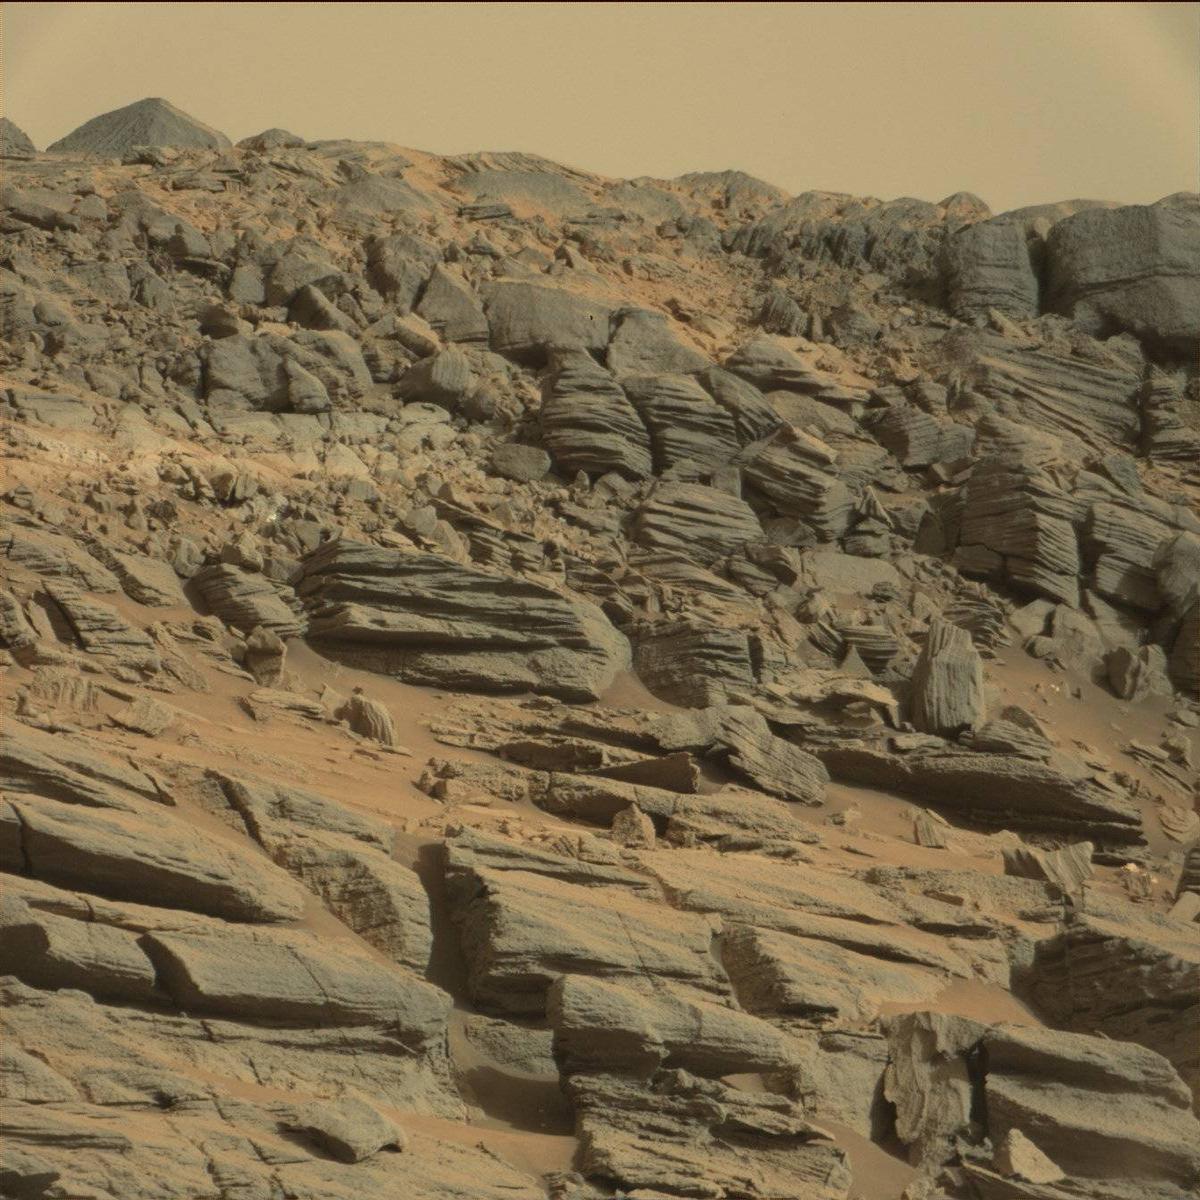
Terrain classes present: Bedrock, Sand / Soil, Sky